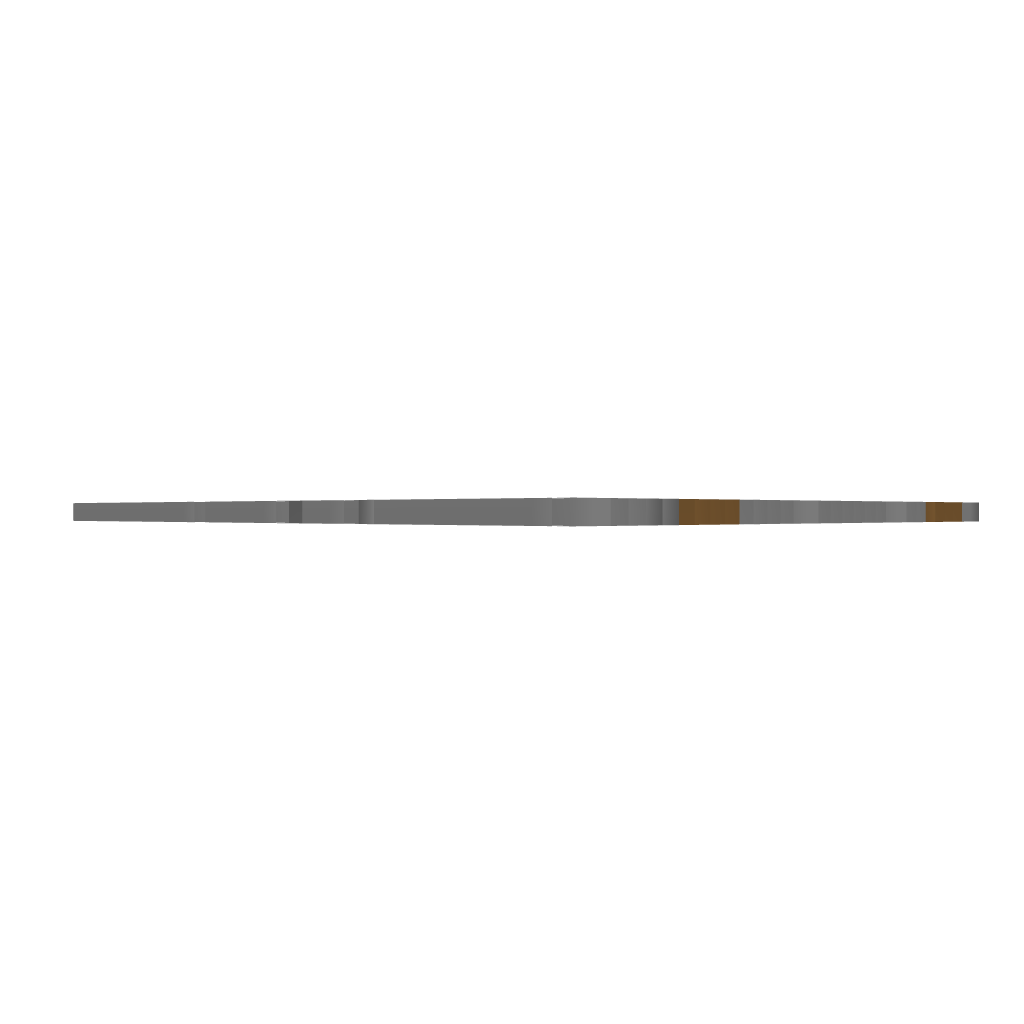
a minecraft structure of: Wall: Cornergate bad low quality